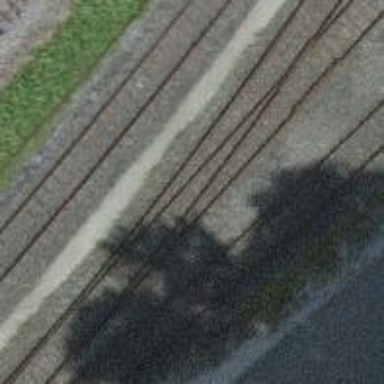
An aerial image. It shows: Railway switch.